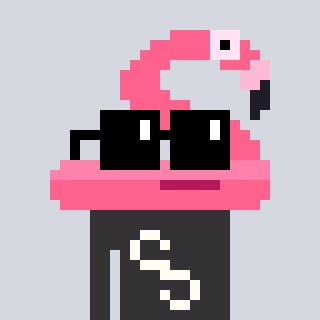
a pixel art character with square black sunglasses, a flamingo-shaped head and a grayscale-colored body on a cool background